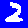
Digit: 2